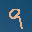
Label: 9